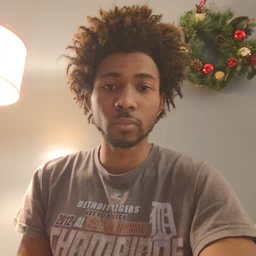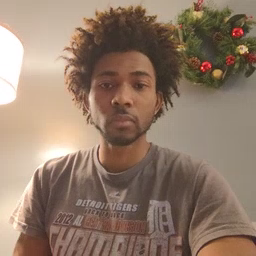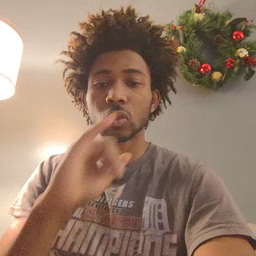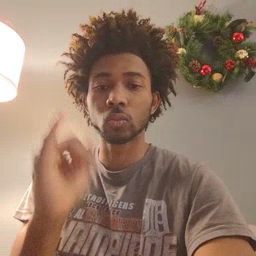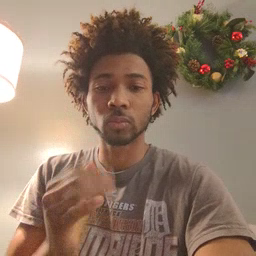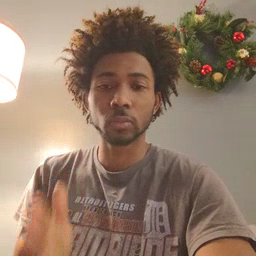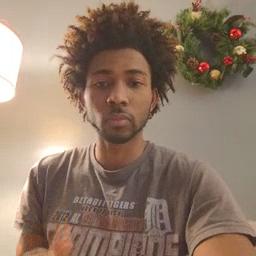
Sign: drawer